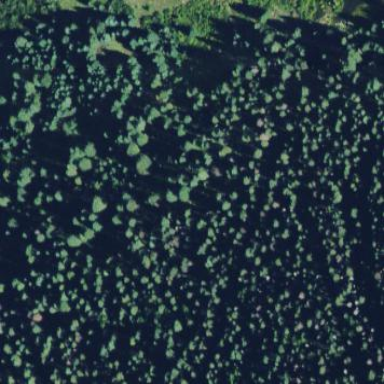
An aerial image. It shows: Mixed wood forest area.